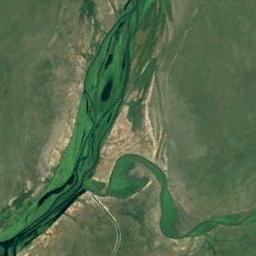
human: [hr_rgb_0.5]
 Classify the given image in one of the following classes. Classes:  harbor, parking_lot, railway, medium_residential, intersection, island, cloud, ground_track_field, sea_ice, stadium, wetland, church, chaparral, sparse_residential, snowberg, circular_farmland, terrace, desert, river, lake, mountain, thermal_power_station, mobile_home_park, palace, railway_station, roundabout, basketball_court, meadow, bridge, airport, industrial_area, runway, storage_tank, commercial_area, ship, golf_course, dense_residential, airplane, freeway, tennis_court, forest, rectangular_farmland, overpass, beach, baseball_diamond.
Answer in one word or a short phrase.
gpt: river